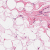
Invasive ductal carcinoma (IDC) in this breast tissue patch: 0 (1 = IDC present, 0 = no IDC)